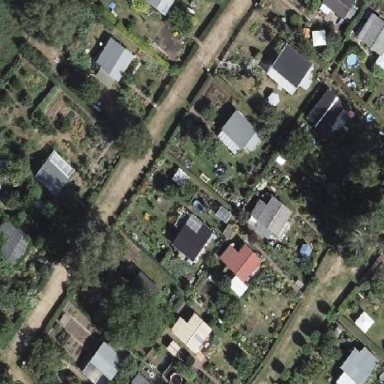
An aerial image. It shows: Plot in the allotments.